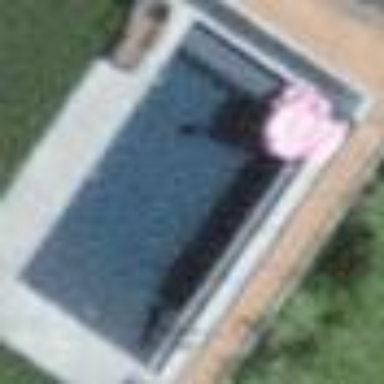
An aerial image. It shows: Swimming pool located in leisure land.